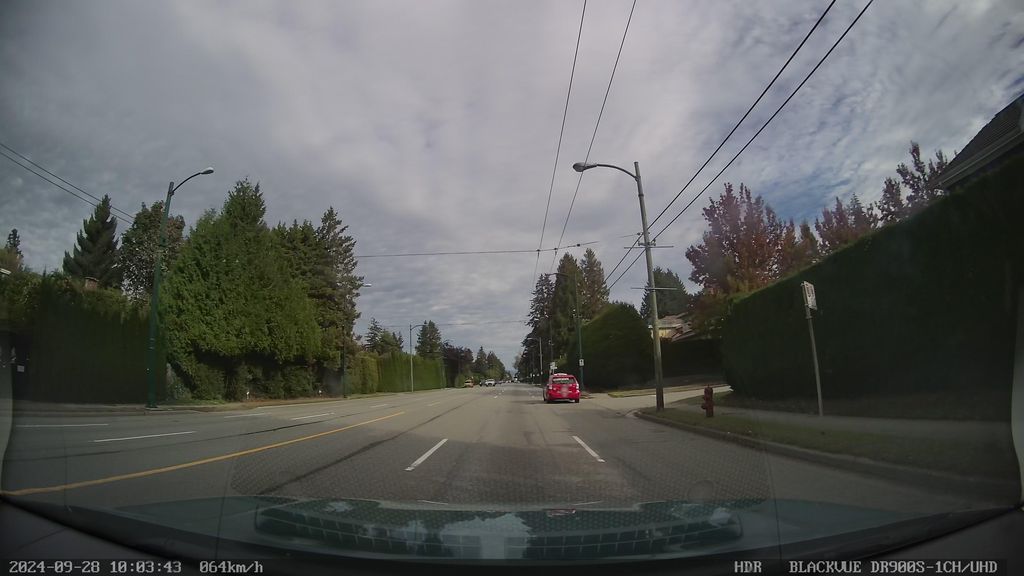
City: vancouver